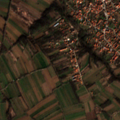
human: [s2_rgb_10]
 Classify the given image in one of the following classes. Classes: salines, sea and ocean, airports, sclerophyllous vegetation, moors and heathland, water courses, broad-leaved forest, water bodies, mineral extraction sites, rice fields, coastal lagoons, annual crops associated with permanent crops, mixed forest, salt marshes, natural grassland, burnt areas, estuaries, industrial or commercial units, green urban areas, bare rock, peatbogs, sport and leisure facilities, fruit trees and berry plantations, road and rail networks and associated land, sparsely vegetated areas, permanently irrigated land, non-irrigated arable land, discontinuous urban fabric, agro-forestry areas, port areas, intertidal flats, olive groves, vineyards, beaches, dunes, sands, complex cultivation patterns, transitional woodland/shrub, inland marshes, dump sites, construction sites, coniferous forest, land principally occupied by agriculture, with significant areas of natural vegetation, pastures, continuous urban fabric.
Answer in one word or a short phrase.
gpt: discontinuous urban fabric, non-irrigated arable land, complex cultivation patterns, land principally occupied by agriculture, with significant areas of natural vegetation